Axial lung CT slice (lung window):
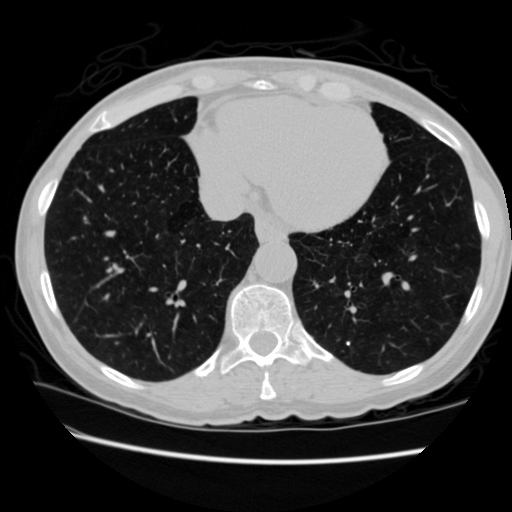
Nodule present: no